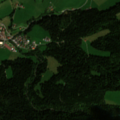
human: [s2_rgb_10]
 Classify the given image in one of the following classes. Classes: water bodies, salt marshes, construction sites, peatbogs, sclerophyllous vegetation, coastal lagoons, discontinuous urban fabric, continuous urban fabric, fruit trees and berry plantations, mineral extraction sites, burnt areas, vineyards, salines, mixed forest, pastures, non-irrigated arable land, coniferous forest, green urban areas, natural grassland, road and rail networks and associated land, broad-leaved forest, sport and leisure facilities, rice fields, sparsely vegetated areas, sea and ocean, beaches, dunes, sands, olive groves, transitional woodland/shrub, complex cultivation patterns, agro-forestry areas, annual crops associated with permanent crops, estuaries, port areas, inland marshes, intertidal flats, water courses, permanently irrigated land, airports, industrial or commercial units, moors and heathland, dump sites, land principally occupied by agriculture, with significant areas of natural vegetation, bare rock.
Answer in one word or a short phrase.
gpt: discontinuous urban fabric, pastures, complex cultivation patterns, coniferous forest